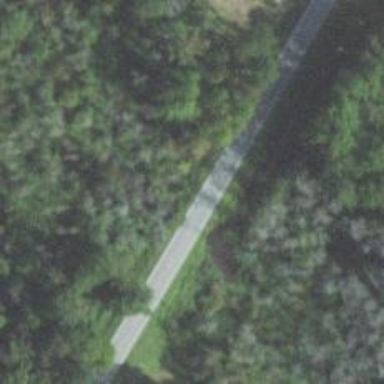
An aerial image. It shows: Culvert tunnel.